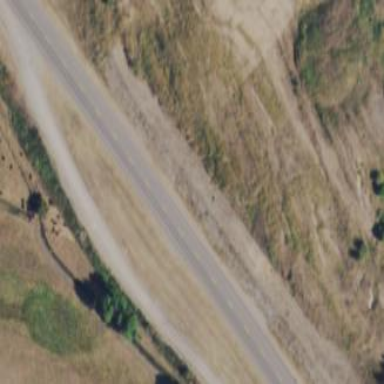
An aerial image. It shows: Rest area on the road.